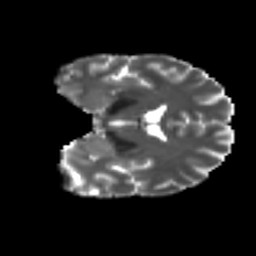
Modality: T2w
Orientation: coronal
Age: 37
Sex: male
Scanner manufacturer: ge
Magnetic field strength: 3 T
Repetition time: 7.8 s
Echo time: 0.061 s